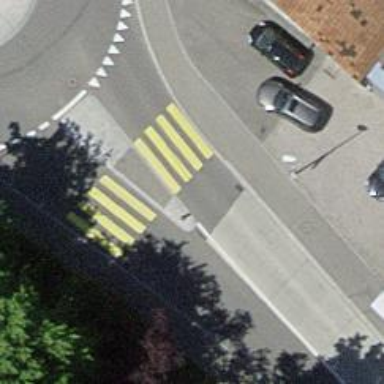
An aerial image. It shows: Uncontrolled crossing with zebra marking and island.